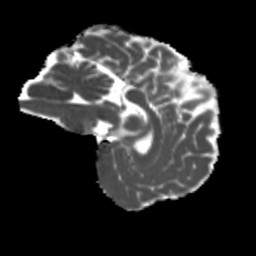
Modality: MD
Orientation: sagittal
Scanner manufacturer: siemens
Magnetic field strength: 3 T
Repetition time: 4 s
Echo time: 0.0594 s